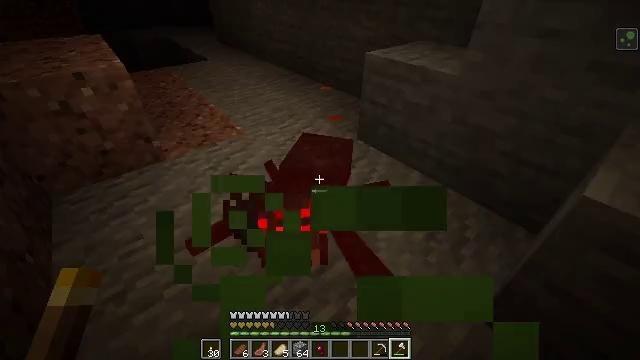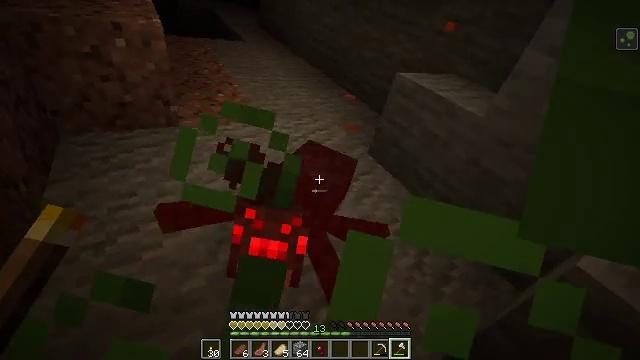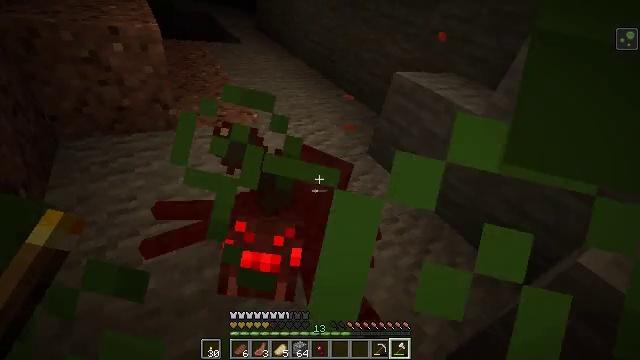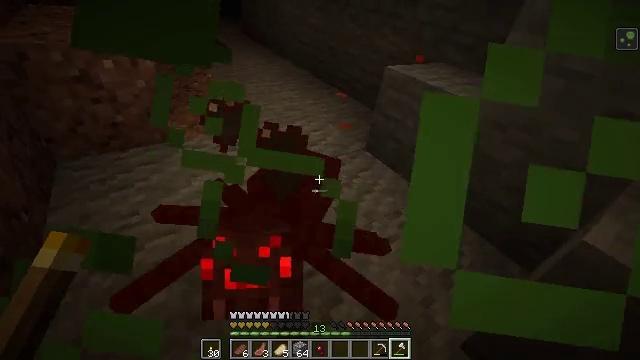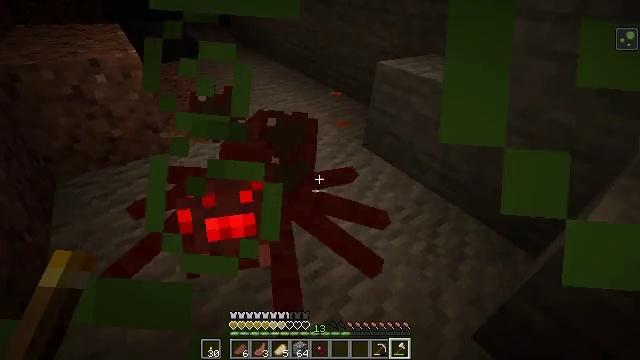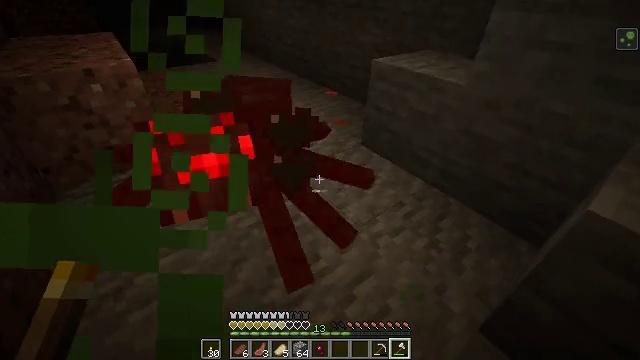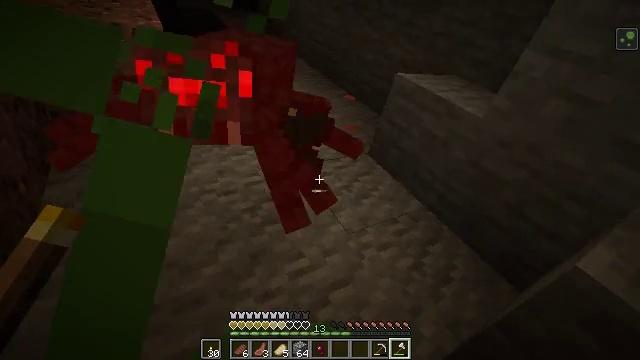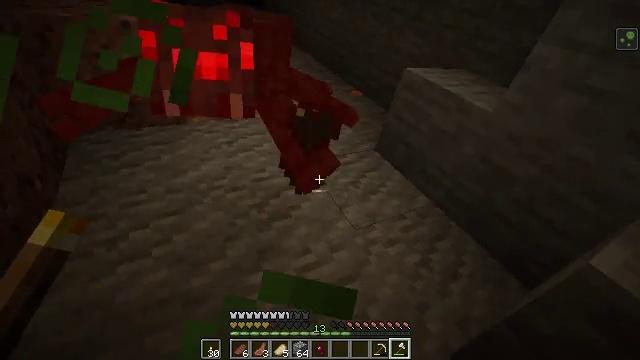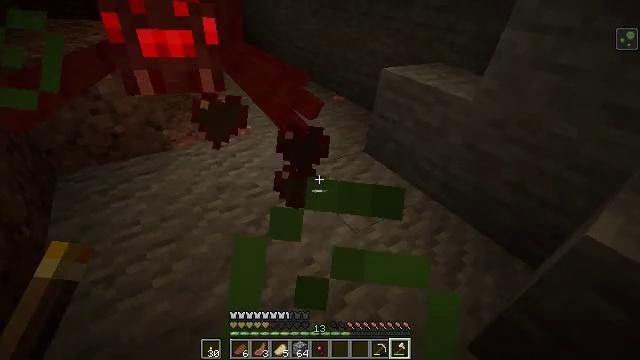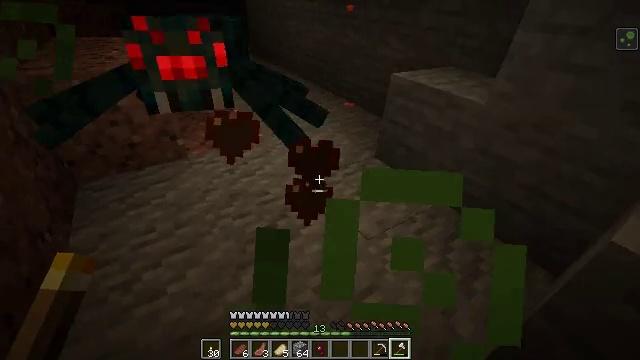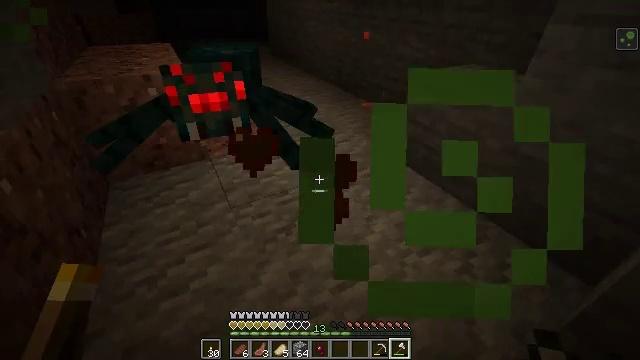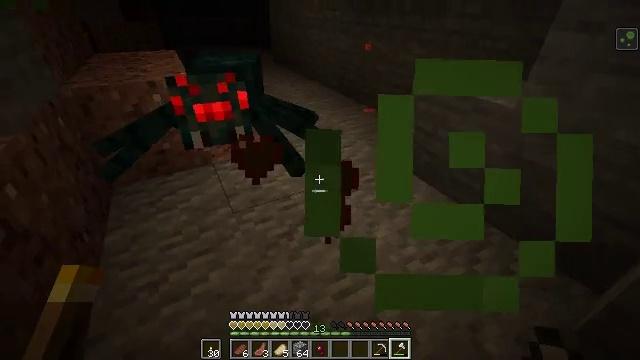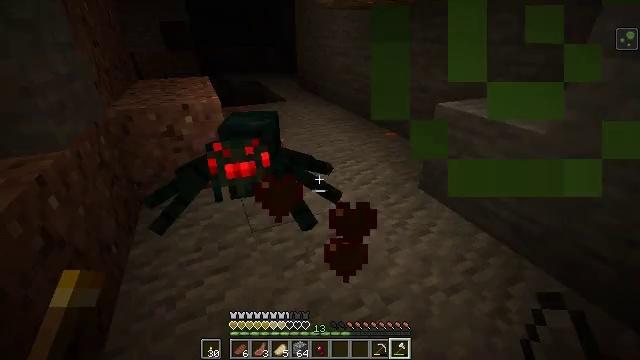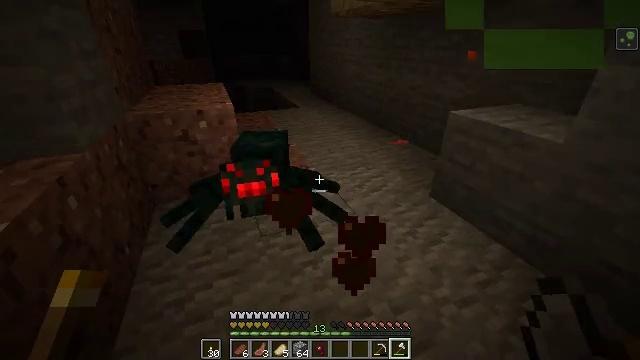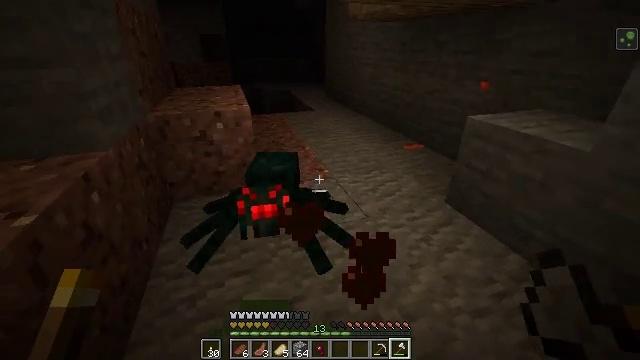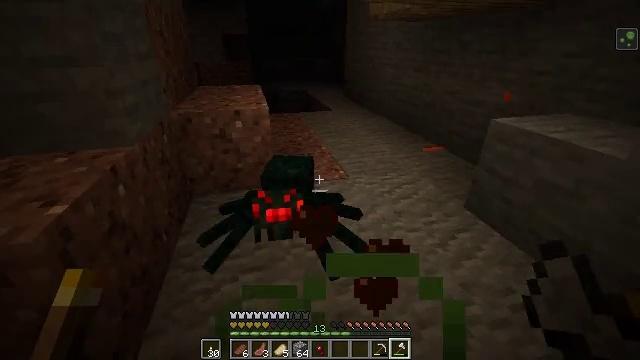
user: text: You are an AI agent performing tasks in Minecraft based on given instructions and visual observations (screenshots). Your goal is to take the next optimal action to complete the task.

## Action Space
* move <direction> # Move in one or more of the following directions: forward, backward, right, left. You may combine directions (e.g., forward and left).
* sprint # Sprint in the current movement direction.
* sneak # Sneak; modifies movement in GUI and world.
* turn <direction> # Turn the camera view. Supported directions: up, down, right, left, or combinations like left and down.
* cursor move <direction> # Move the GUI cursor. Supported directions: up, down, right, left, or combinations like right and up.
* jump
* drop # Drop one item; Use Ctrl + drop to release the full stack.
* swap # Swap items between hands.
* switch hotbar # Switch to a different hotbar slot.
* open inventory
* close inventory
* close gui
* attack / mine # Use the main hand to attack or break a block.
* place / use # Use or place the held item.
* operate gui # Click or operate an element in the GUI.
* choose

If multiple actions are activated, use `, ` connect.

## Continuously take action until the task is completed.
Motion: motion action
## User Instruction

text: Kill mobs in the caves.
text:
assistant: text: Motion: no_op
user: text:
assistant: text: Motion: no_op
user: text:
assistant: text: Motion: no_op
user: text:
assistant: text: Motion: no_op
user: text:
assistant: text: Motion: no_op
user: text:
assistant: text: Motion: no_op
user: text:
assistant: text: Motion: turn left and down
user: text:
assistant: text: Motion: turn right and up
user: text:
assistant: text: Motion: turn left and up
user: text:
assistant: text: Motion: turn left
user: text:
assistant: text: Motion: turn up
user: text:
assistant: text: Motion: turn left and up
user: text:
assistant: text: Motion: turn left and up
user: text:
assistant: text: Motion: turn left
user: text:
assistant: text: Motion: turn left
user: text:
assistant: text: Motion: turn left and down, attack / mine
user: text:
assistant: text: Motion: turn left, attack / mine
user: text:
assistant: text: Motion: attack / mine
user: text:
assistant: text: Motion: turn right and down, attack / mine
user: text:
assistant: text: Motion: turn left and down
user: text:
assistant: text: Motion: no_op